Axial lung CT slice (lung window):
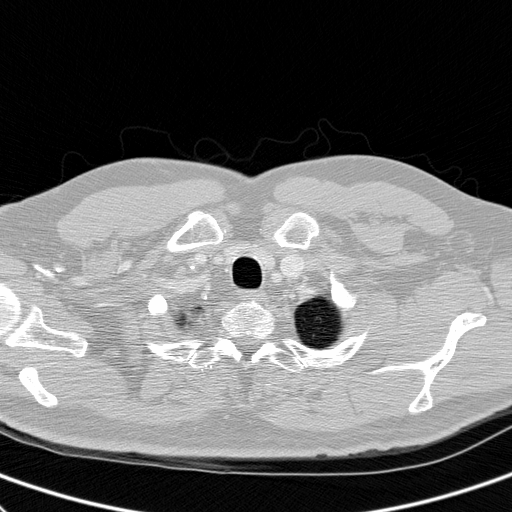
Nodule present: no